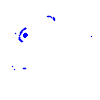
Particle: pion